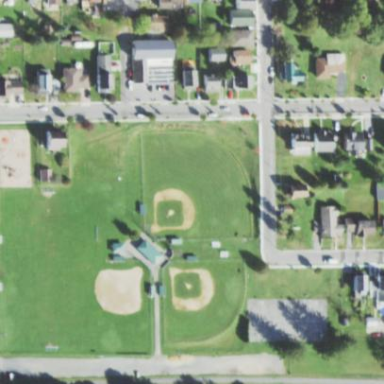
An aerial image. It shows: Baseball pitch for leisure land activities.